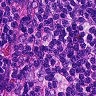
Metastatic tissue present: no